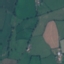
Land use / land cover class: Pasture